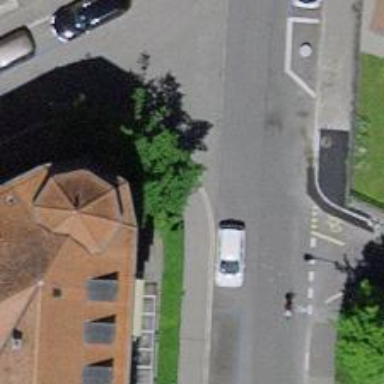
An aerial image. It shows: Kerb serving as barrier.